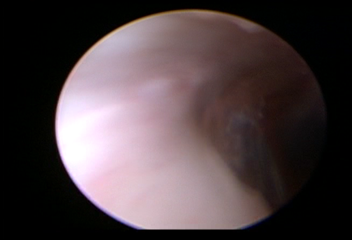
Modality: WLC
Class: Normal mucosa
Bladder cancer association: No